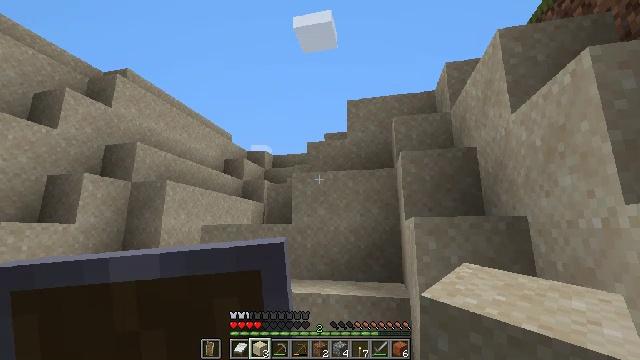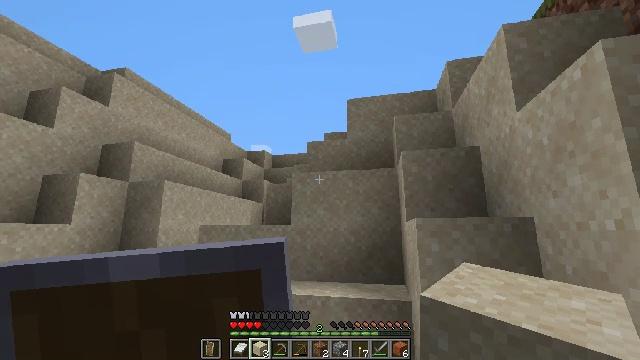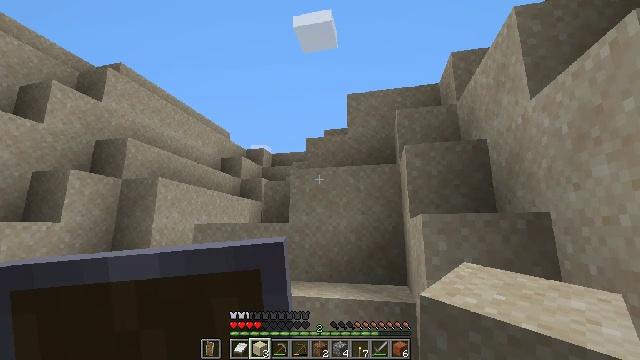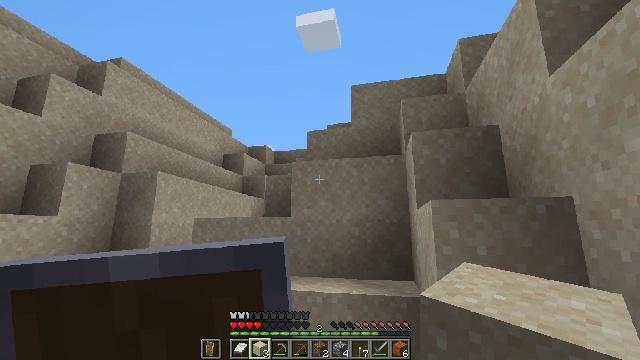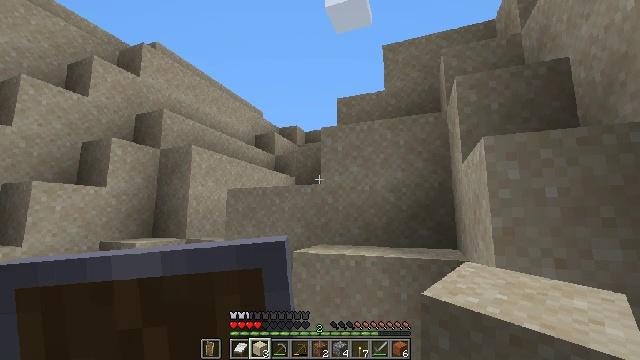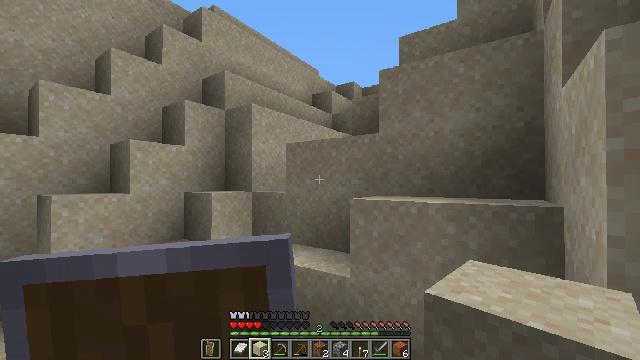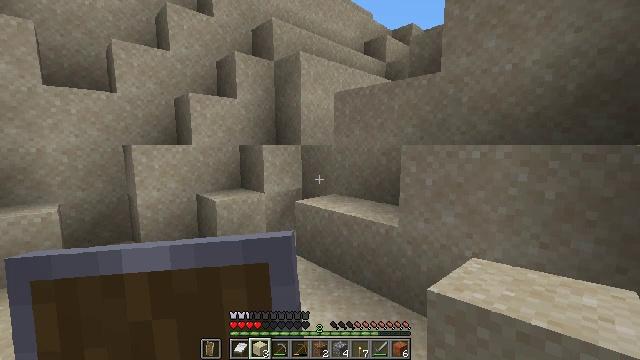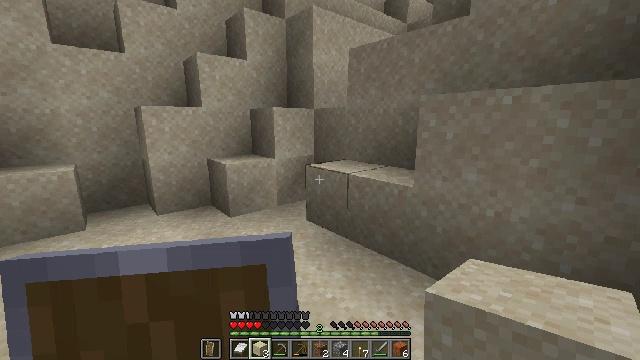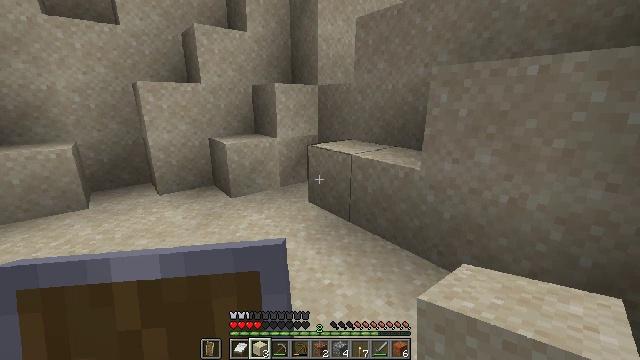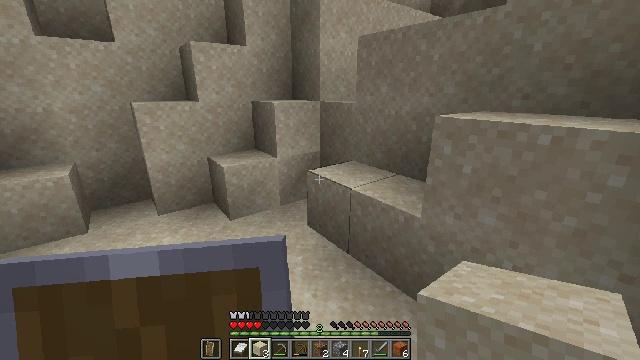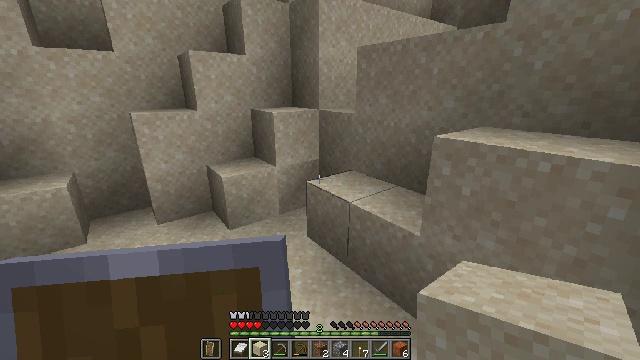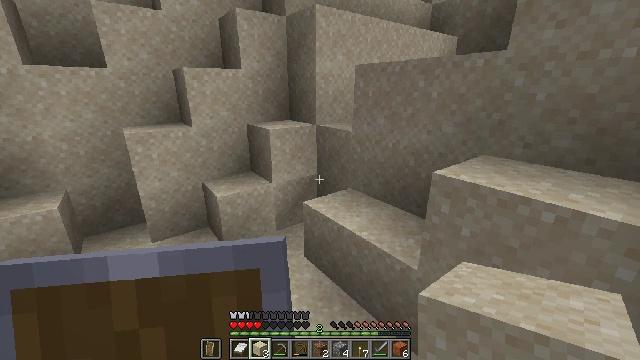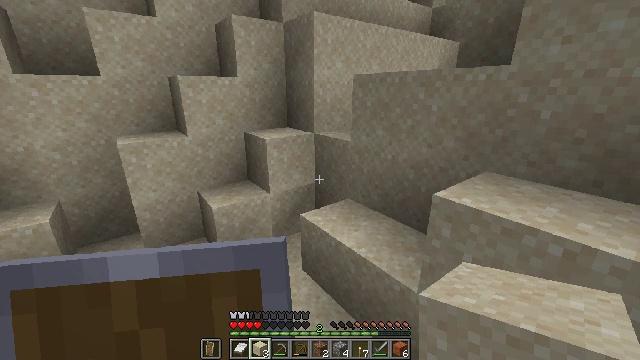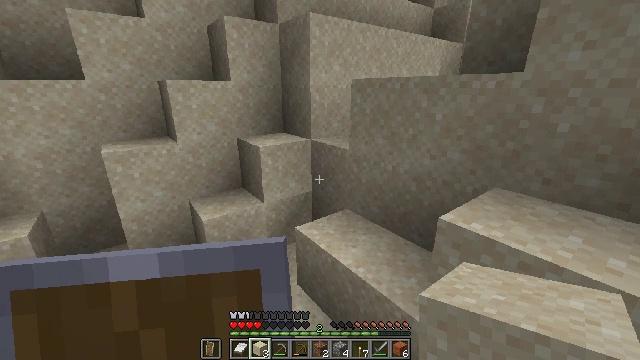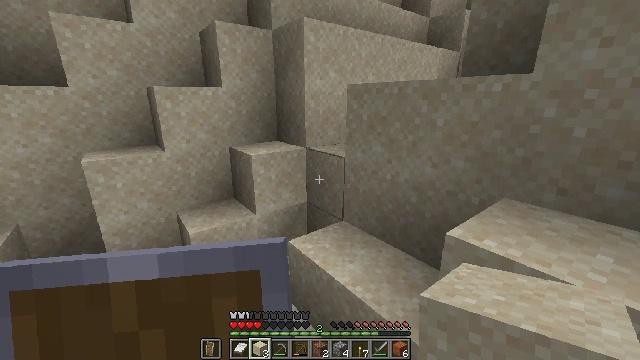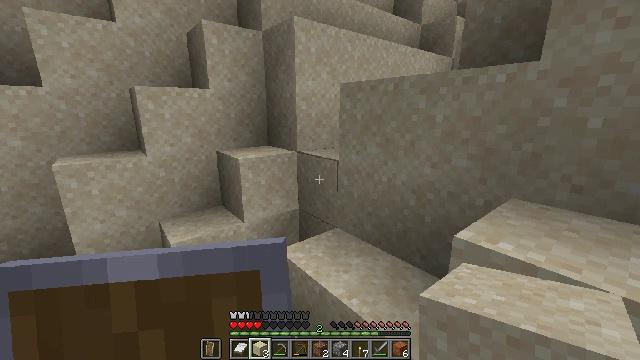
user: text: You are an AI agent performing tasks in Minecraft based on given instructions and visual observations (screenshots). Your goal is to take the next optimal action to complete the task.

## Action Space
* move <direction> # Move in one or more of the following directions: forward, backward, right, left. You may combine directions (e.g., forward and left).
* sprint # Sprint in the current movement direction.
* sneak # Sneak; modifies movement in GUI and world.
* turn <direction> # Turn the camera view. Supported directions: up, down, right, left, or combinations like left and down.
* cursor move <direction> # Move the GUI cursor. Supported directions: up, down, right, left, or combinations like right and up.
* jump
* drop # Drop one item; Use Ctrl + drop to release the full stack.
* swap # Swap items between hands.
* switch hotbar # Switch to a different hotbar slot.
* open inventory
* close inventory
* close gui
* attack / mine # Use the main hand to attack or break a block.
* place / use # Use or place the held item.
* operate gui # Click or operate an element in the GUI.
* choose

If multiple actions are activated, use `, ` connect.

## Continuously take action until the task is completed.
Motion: motion action
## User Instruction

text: Gather sand from the desert.
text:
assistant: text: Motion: move forward, jump
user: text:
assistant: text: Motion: move forward, jump
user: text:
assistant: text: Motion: move forward, jump
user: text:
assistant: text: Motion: move forward, turn left and down, jump
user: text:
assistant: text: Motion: move forward, turn left and down, jump
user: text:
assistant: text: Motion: move forward, turn left and down, jump
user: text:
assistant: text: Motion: move forward, turn left and down, jump
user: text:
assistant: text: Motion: move forward, turn left and down, jump
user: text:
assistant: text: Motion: move forward, turn left and down, jump
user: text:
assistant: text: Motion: move forward, jump
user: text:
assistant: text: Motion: move forward, jump
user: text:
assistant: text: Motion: move forward, jump
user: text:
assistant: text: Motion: move forward, jump
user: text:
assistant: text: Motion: move forward, turn up, jump
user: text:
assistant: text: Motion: move forward, turn right and up, jump
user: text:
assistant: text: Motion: move forward, turn up, jump
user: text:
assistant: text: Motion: move forward, jump
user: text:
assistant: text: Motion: move forward, jump
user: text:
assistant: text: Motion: move forward, jump
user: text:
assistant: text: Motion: move forward, jump
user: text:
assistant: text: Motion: move forward, jump
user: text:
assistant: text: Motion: move forward, jump
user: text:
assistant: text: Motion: move forward, jump
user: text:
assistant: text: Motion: move forward, jump
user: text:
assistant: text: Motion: move forward, jump
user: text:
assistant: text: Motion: move forward, jump
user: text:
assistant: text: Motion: move forward, jump
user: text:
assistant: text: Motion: move forward, jump
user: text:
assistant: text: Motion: move forward, jump
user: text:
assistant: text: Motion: move forward, jump